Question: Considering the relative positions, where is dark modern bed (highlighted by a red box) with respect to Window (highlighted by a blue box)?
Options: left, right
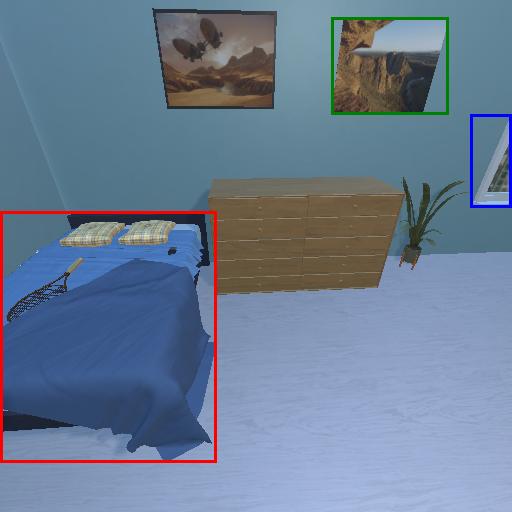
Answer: left